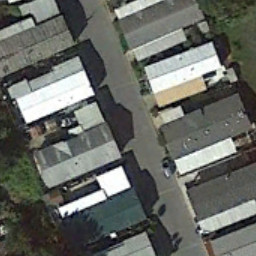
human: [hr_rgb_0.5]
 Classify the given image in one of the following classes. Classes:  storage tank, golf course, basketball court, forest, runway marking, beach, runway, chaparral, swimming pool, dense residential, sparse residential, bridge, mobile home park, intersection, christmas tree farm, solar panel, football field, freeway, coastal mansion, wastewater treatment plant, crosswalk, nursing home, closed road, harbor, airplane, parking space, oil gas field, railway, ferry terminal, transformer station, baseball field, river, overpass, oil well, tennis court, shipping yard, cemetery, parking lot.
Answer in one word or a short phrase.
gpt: mobile home park